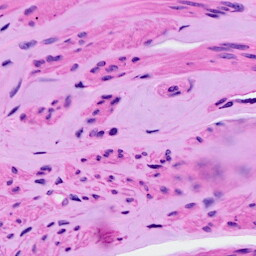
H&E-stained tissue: Ovarian